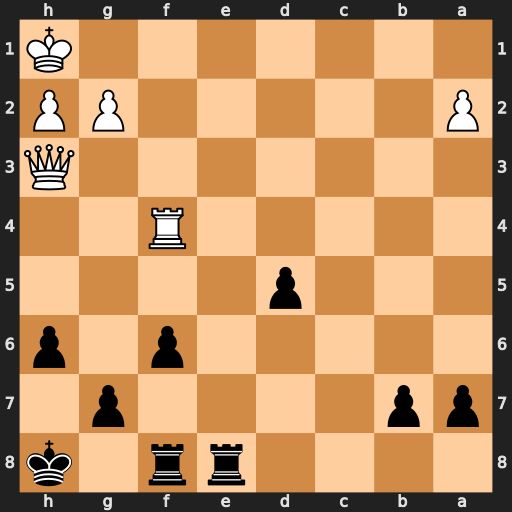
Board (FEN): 4rr1k/pp4p1/5p1p/3p4/5R2/7Q/P5PP/7K
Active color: b
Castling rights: -
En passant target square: -
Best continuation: Re1+ Rf1 Rxf1#